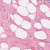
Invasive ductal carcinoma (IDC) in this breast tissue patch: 0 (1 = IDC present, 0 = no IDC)